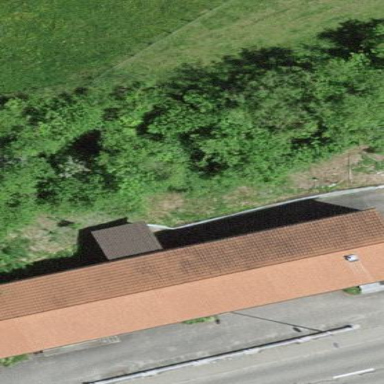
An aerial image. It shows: Building.